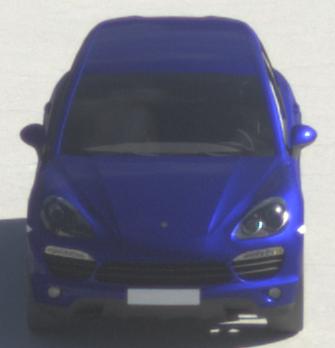
Make: Porsche
Model: Cayenne
Detailed model: Cayenne (958)
Model produced from: 2010/05
Model produced until: 2014/07
Doors: 5
Color: blue
Road condition: dry road
Daytime: morning or afternoon
Contrast: high contrast